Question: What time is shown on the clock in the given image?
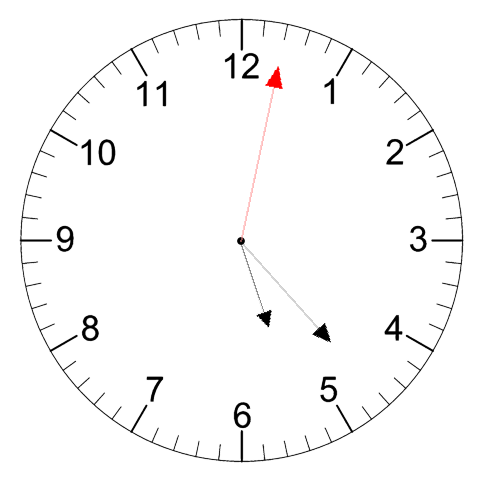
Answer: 05:23:02